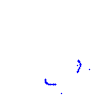
Particle: proton